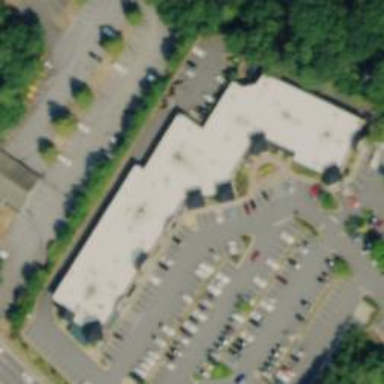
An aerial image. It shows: Retail building.